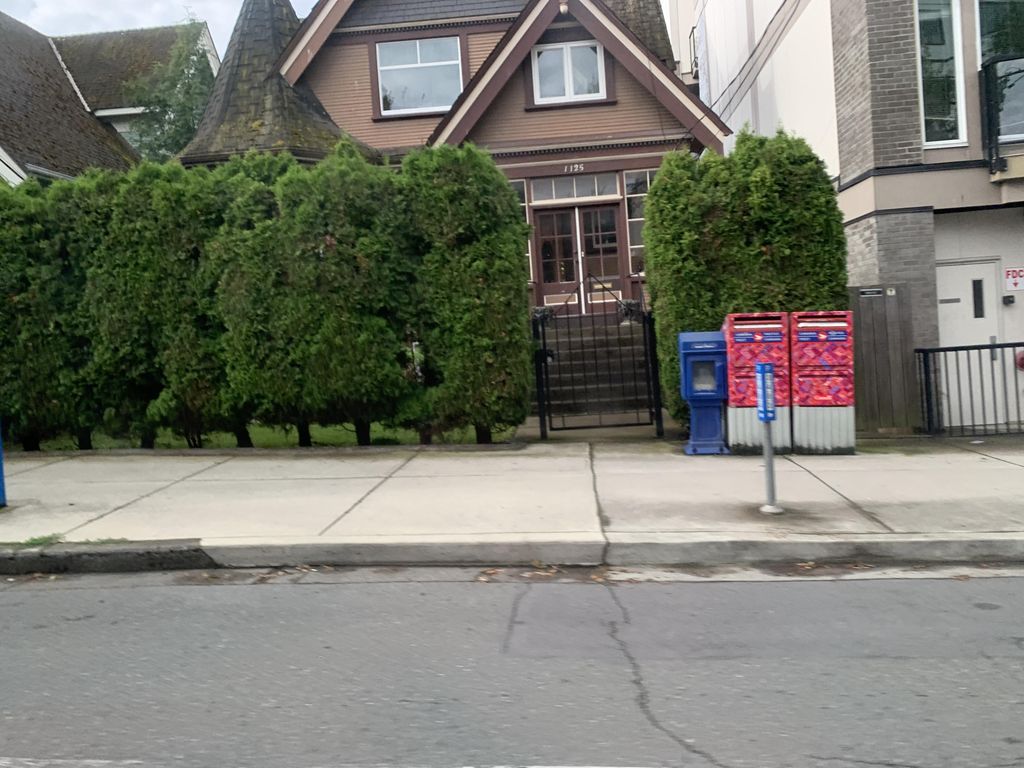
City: victoria